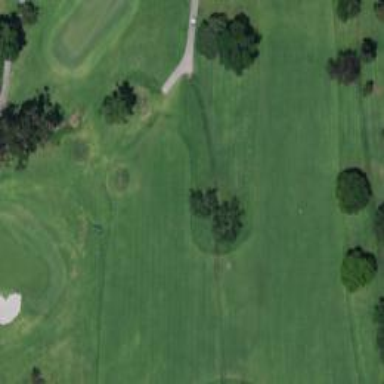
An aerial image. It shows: View of golf hole.